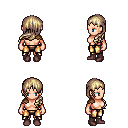
a pixel art fantasy rpg character, female body template, human, light skin, leather shoulder armor, gold greaves, white blonde left-swept hairstyle, maroon shoes, four views (front, back, left, right), 2x2 character sprite sheet, small pixel art, hard edges, no anti-aliasing